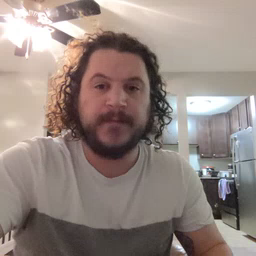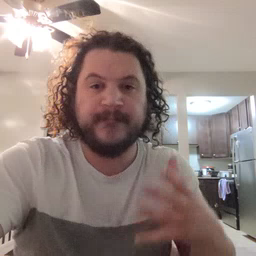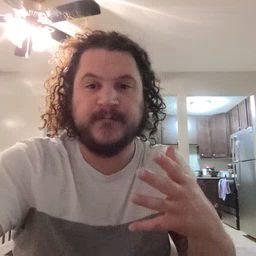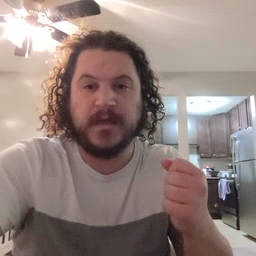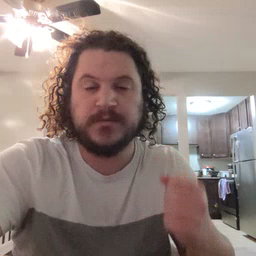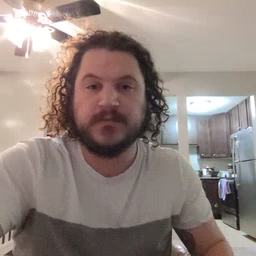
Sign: fast